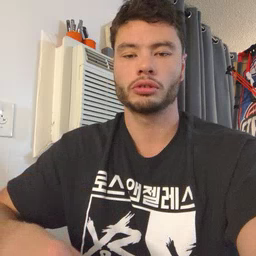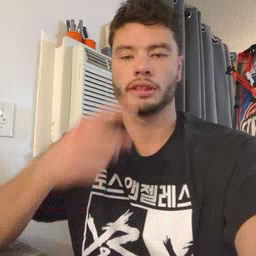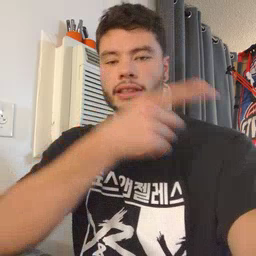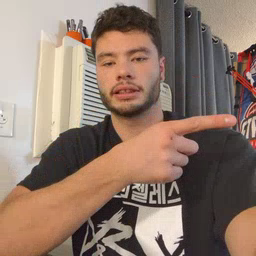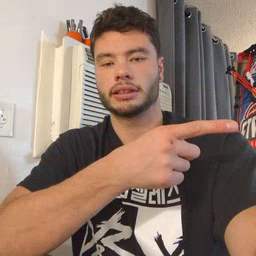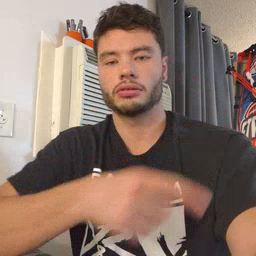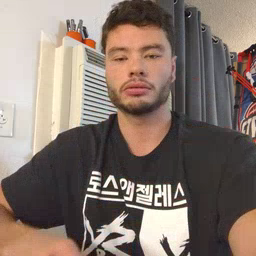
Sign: hesheit